Field crop: maize
Growth stage: 2
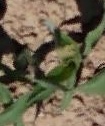
Species: maize